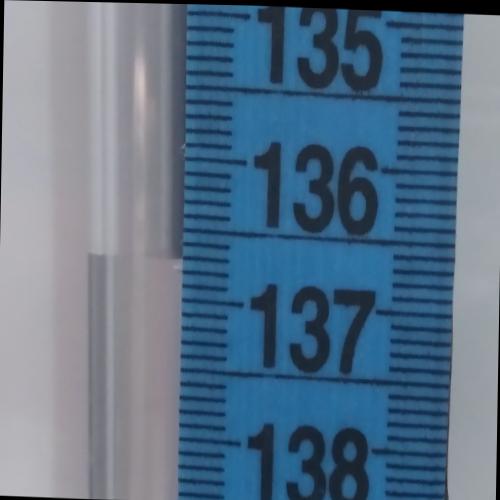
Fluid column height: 136.7 cm